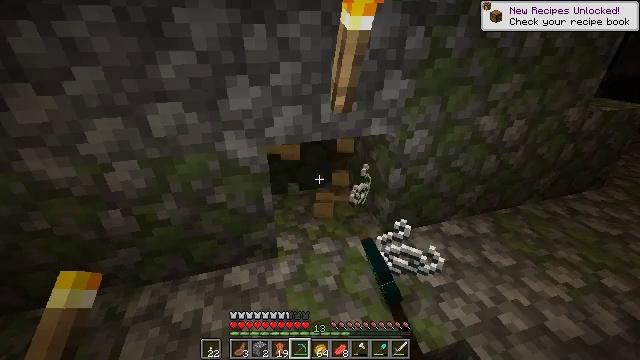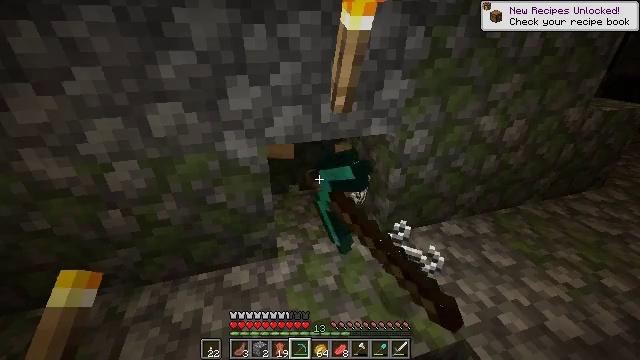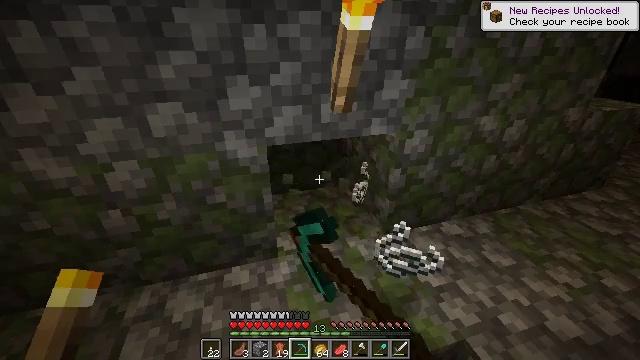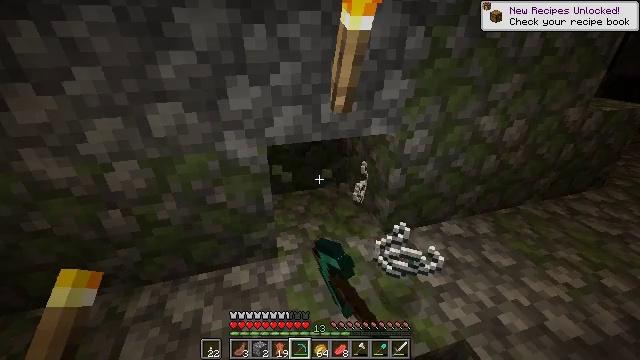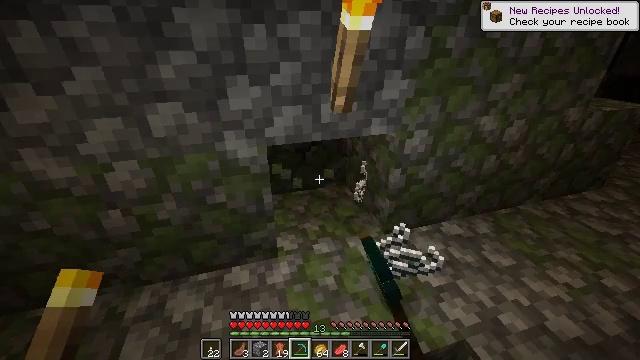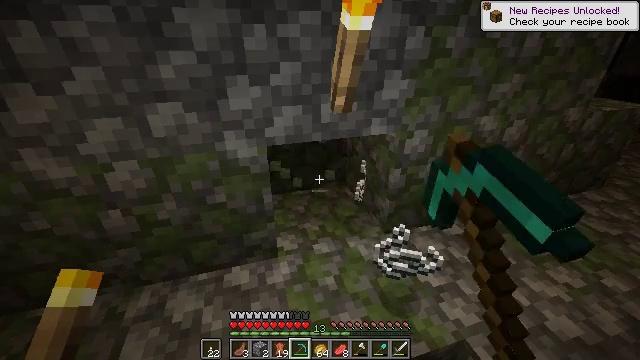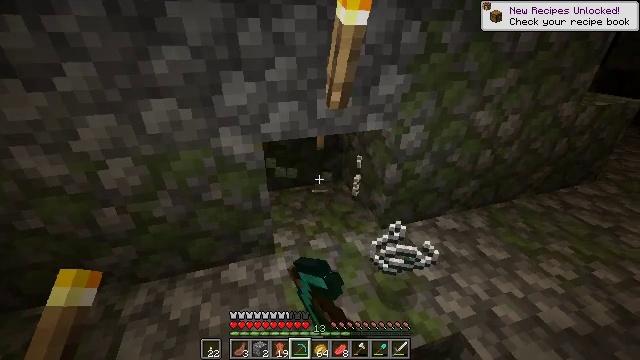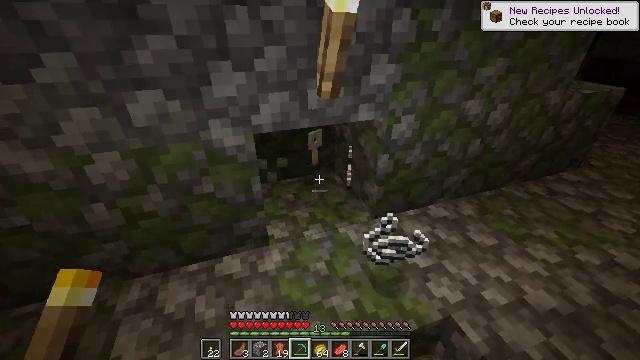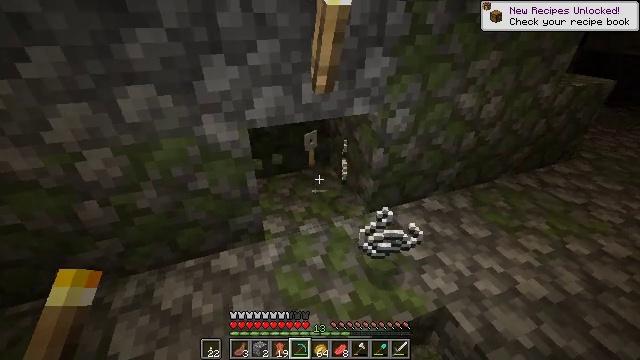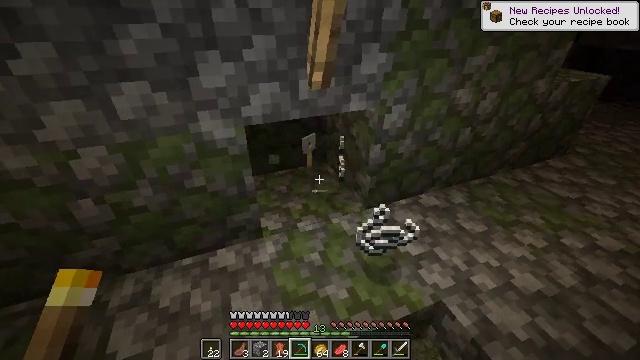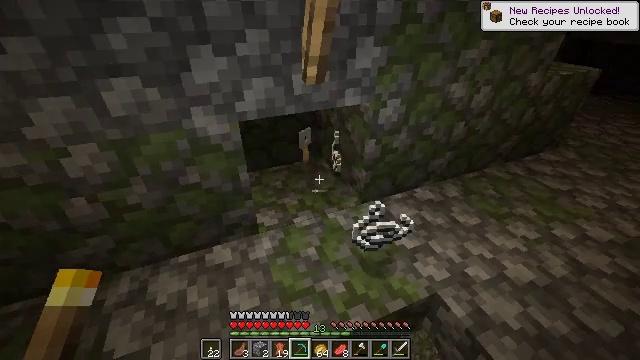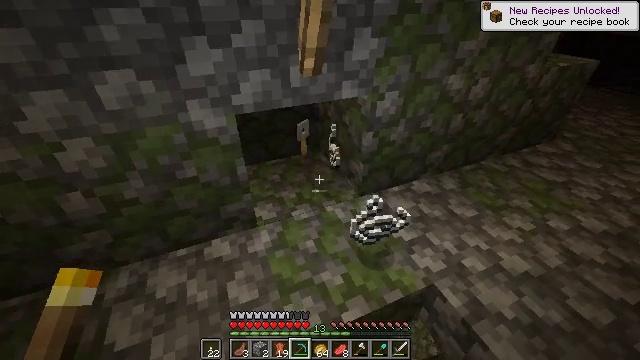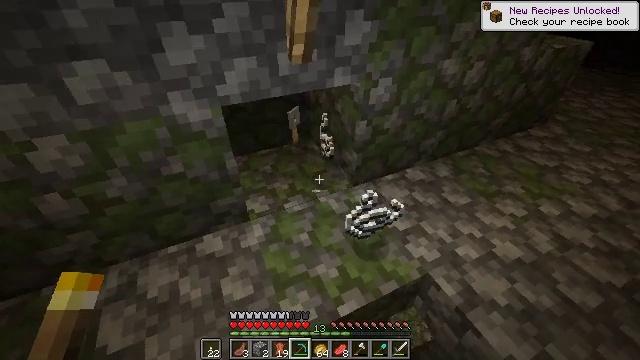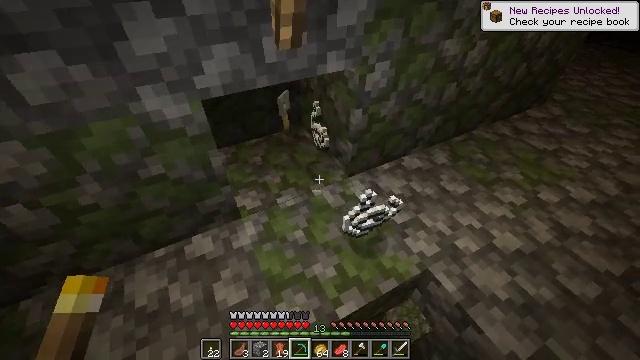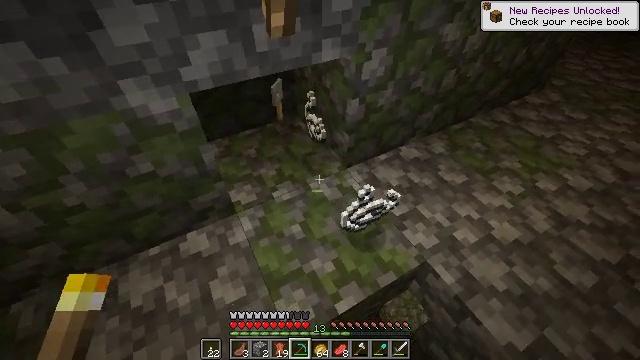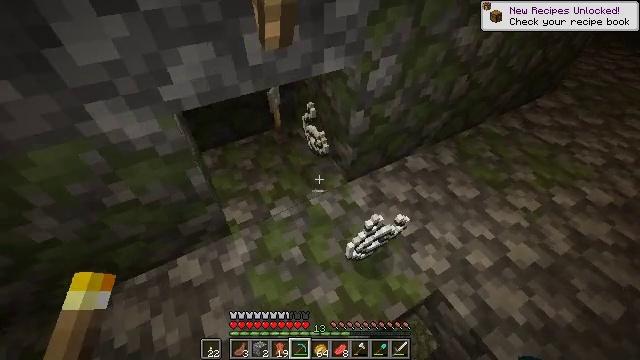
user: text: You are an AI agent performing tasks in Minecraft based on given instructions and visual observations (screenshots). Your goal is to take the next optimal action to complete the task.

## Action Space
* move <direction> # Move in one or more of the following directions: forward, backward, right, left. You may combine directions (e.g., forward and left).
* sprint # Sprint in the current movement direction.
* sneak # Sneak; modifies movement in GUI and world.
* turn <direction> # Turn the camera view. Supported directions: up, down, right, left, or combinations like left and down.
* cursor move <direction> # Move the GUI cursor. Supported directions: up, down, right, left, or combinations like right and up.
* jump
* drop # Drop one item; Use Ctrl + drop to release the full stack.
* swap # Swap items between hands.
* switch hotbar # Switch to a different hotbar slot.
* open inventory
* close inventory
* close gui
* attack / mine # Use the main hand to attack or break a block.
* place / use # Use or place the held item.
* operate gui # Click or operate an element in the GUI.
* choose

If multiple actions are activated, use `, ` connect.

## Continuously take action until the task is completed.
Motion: motion action
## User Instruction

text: Remove a mossy cobblestone from the inventory.
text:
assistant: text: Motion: attack / mine
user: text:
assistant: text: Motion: attack / mine
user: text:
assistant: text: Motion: attack / mine
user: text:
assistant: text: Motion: attack / mine
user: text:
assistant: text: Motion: no_op
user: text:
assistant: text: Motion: no_op
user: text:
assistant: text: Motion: turn right and down
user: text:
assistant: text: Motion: turn right and down
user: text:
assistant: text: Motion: no_op
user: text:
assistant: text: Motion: turn right and down
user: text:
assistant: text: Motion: turn down
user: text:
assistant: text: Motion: move forward, turn right and down
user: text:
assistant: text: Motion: move forward, turn right and down
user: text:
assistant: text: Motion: move forward, turn right and down
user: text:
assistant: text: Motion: move forward, turn down
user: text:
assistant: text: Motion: move forward
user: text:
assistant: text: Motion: turn left
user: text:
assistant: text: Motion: turn left
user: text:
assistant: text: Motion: turn left
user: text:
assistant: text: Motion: turn left
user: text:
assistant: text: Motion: no_op
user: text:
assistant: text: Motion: no_op
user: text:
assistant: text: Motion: no_op
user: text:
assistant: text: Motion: no_op
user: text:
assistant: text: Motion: turn up
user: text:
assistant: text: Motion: no_op
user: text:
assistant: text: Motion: no_op
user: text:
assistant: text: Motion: move forward
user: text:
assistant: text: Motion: move forward
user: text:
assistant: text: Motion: move forward